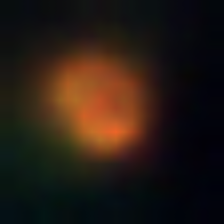
Taxon: NanoPlankton
Group: Other